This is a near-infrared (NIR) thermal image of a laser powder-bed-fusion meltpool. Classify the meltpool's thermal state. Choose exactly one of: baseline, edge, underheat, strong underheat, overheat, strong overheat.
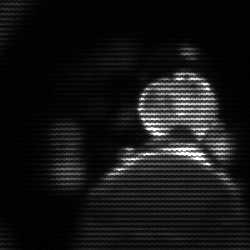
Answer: baseline